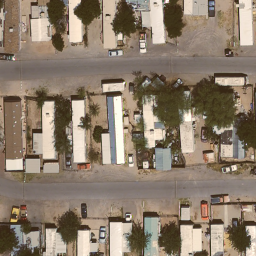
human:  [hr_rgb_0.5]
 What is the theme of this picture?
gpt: mobile home park

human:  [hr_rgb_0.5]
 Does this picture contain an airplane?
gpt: no

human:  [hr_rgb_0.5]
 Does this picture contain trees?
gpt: yes

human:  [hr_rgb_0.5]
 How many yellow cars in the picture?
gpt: one

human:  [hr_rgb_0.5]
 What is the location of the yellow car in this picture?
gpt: lower left